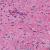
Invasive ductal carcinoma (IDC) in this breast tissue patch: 0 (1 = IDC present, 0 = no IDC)